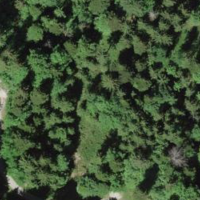
EUNIS habitat code: 44
Species observed at this site:
Tussilago farfara